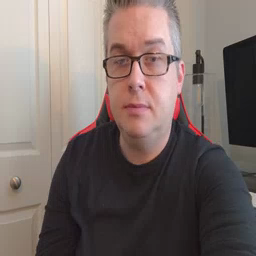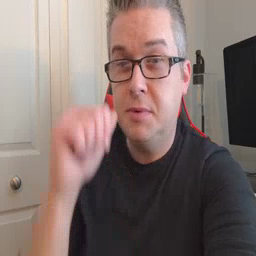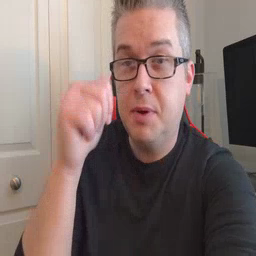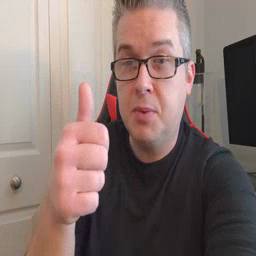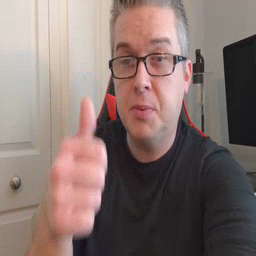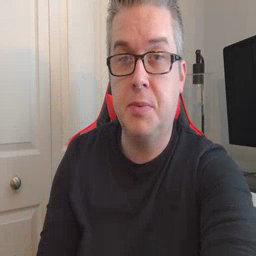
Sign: tomorrow